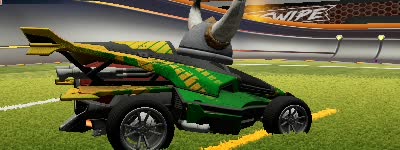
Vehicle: aftershock